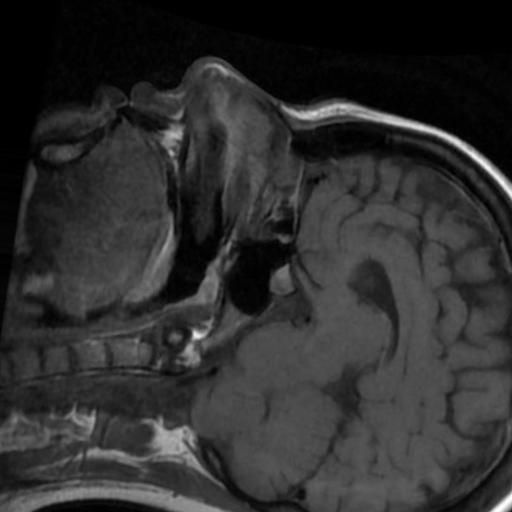
Label: brain_tumor